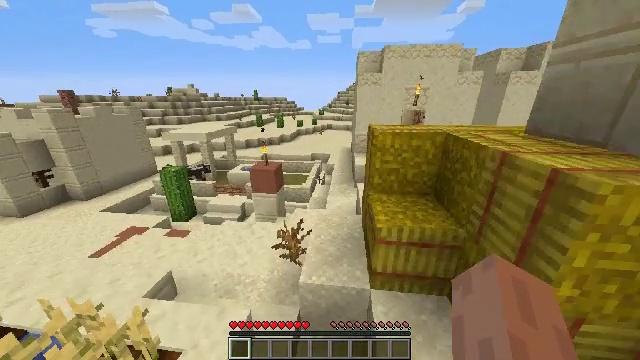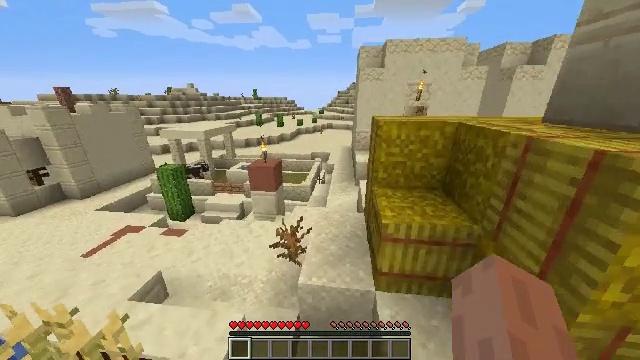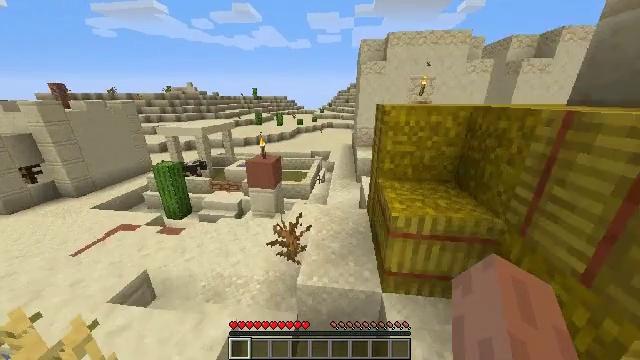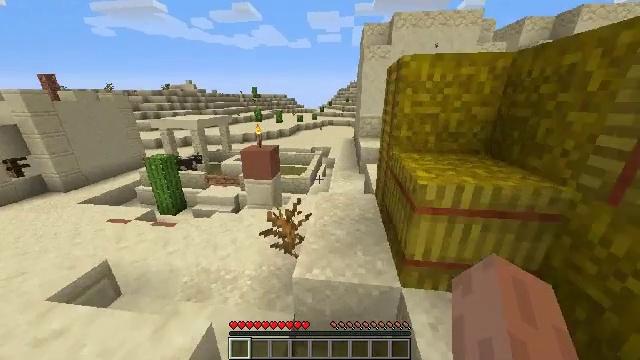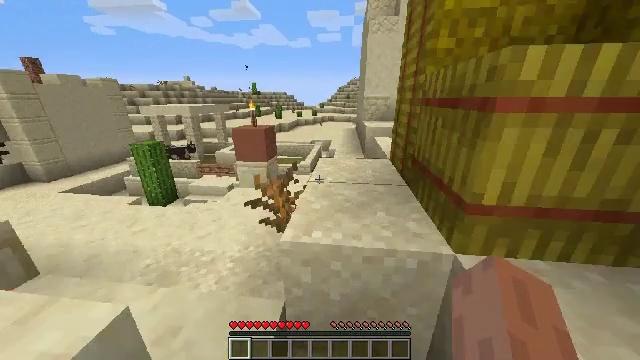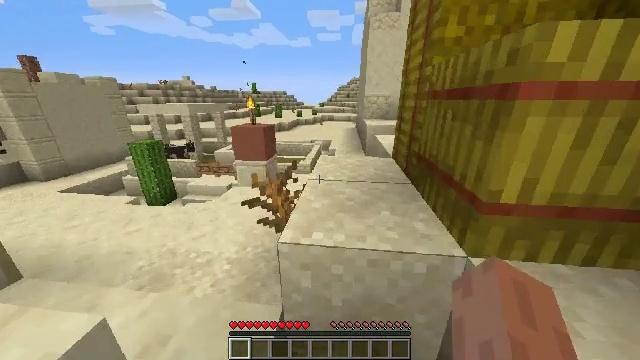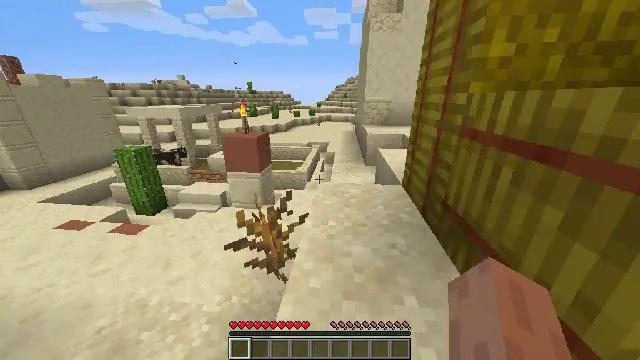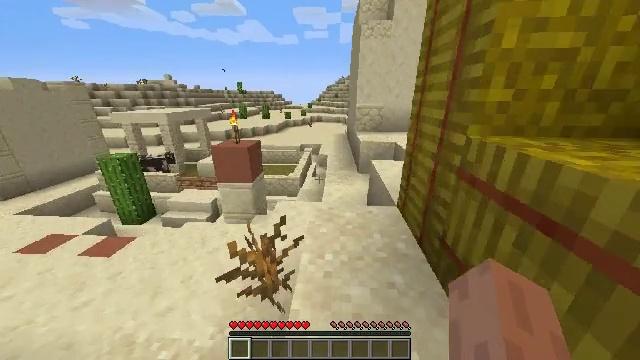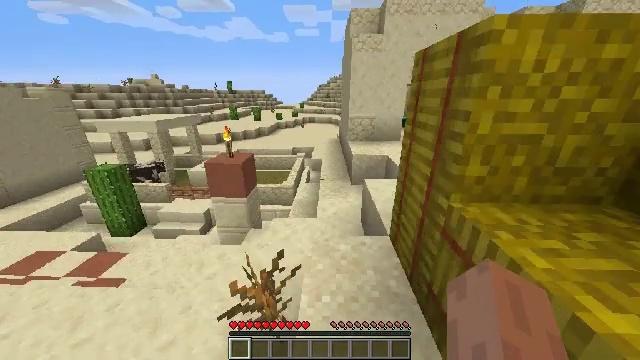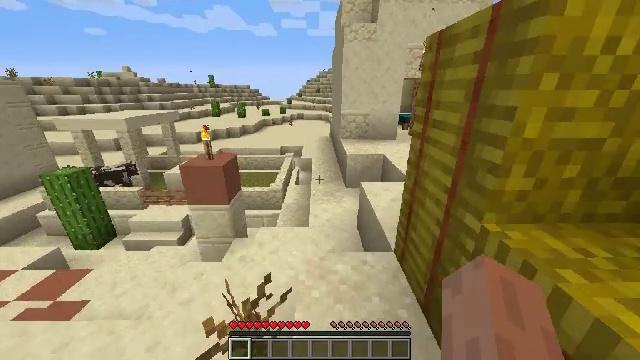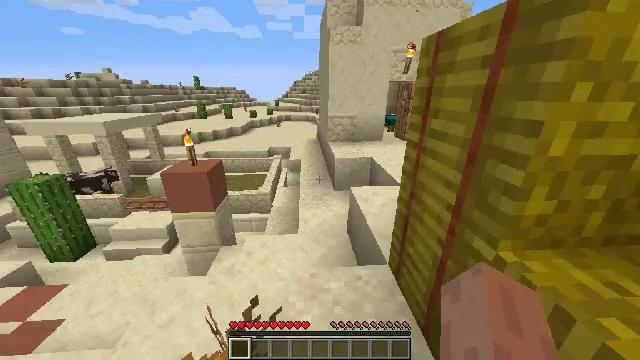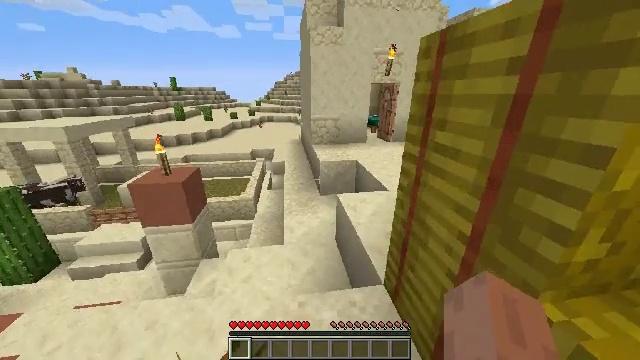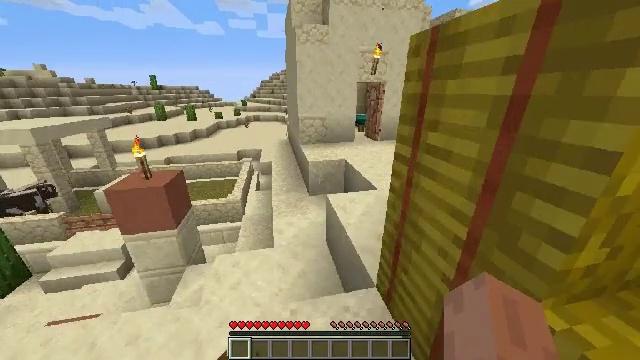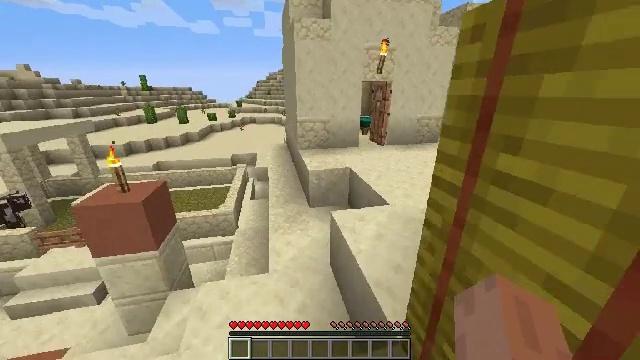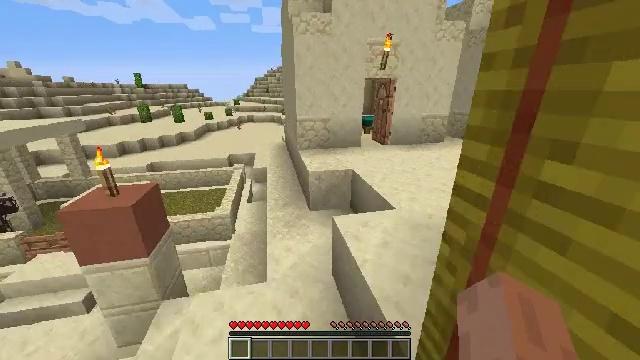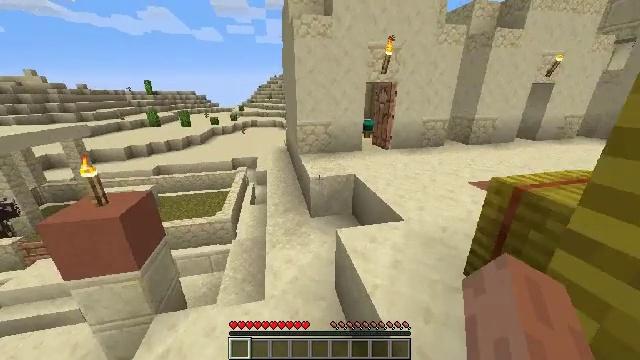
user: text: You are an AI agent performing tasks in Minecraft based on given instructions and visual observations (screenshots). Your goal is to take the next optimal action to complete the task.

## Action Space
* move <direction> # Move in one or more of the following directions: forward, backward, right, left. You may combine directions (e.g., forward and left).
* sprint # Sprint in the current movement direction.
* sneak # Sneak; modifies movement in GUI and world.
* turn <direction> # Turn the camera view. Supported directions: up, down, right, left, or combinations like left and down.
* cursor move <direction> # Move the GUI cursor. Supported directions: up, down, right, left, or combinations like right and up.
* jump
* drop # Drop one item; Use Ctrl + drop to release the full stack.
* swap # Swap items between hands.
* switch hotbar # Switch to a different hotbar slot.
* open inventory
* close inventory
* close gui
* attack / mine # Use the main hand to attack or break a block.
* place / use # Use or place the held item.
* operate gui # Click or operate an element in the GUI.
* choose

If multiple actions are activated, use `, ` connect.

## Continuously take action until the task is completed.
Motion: motion action
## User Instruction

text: Remove a hay block from the inventory.
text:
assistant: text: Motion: move forward, sprint, attack / mine, jump
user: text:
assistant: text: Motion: move forward, sprint, attack / mine, jump
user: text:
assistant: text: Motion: move forward, sprint, attack / mine, jump
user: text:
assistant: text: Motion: move forward, sprint, attack / mine, jump
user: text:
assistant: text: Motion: move forward, sprint, attack / mine, jump
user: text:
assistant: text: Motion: move forward, sprint, attack / mine, jump
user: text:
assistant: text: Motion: move forward, sprint, turn right, attack / mine, jump
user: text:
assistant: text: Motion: move forward, sprint, turn right, attack / mine, jump
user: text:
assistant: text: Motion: move forward, sprint, turn right, attack / mine, jump
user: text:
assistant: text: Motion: move forward, sprint, turn right, attack / mine, jump
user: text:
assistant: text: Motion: move forward, sprint, turn right, attack / mine, jump
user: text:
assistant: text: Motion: move forward, sprint, turn right, attack / mine, jump
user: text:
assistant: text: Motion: move forward, sprint, turn up, attack / mine, jump
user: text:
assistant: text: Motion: move forward, sprint, attack / mine, jump
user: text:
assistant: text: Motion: move forward, sprint, attack / mine, jump
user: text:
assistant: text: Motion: move forward, sprint, attack / mine, jump
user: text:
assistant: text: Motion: move forward, sprint, turn right, attack / mine, jump
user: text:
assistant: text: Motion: move forward, sprint, turn right and up, attack / mine, jump
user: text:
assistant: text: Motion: move forward, sprint, turn right and up, attack / mine, jump
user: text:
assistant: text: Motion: move forward, sprint, turn right and up, attack / mine, jump
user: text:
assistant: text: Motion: move forward, sprint, turn right, attack / mine, jump
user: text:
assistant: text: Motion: move forward, sprint, attack / mine, jump
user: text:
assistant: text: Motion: move forward, sprint, turn right, attack / mine, jump
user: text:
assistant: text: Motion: move forward, sprint, turn right, attack / mine, jump
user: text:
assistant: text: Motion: move forward, sprint, turn right, attack / mine, jump
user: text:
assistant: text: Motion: move forward, sprint, turn right and up, attack / mine, jump
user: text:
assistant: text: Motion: move forward, sprint, turn right and up, attack / mine, jump
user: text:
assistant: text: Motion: move forward, sprint, turn right, attack / mine, jump
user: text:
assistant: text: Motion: move forward, sprint, turn right and up, attack / mine, jump
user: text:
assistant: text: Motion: move forward, sprint, turn right, attack / mine, jump